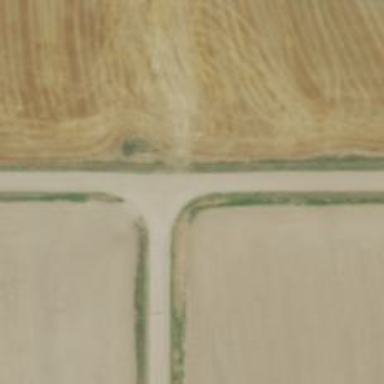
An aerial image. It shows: Unclassified road.